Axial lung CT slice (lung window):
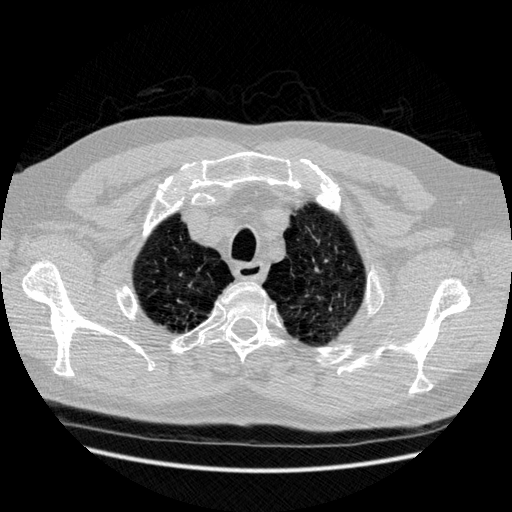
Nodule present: no